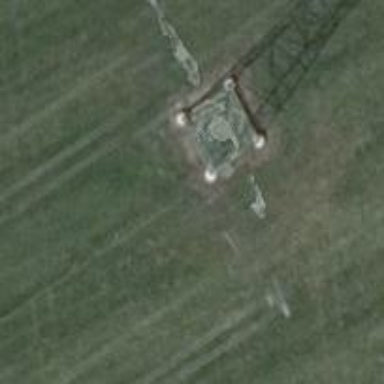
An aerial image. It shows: Power tower.